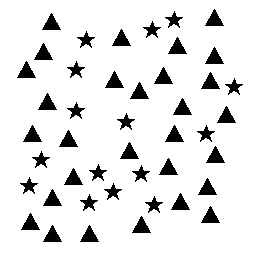
Squares: 0
Triangles: 29
Stars: 15
Total shapes: 44